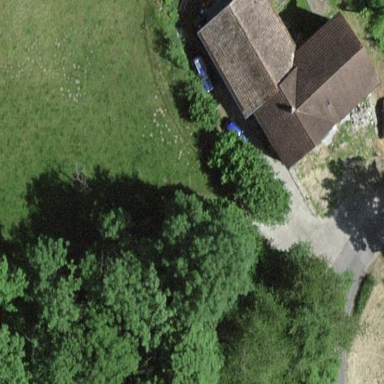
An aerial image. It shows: Detached building.